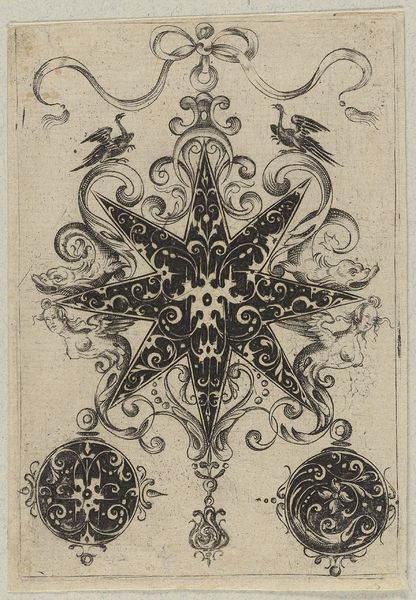
Titel: Anhänger in Sternform und zwei kleinere Motive
Künstler: Corwinian Saur
Standort: Hamburg
Institution: Museum für Kunst und Gewerbe Hamburg
Schlagwörter: vogel, schmuck, renaissance, papier, grafik, graphik, ornamente, fotografie, photographie, stern, druckgraphik, sterne, druckgrafik, stich, gestalten, kunstgewerbe, wappen, fabelwesen, kupferstich, kunsthandwerk, ungeheuer, monster, groteske, fabeltier, fabeltiere, amulette, goldschmiedearbeit, gerippt, zwitterwesen, monstrum, juwelen, reproduktionen, industriedesign, druckerzeugnisse, schweifwerk, vögel, tierornamente, ornamentstich, vorlageblätter, schweifwerkgroteske, schwarzornament